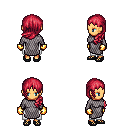
a pixel art fantasy rpg character, female body template, human, tanned skin, chain mail, white pants, ruby red left-swept hairstyle, gold gloves, ghillies, four views (front, back, left, right), 2x2 character sprite sheet, small pixel art, hard edges, no anti-aliasing